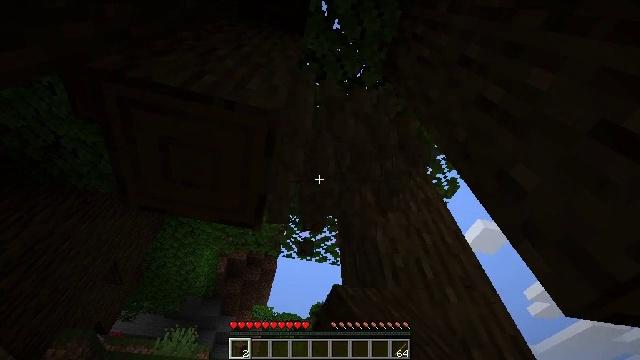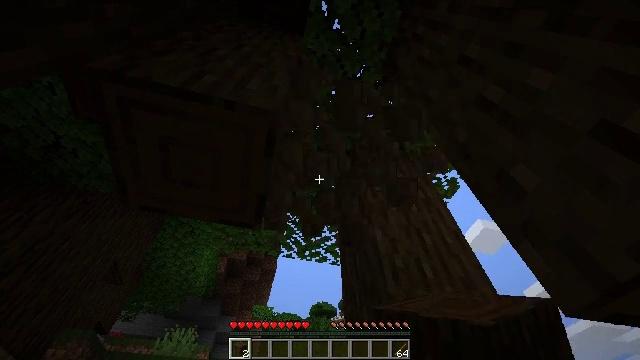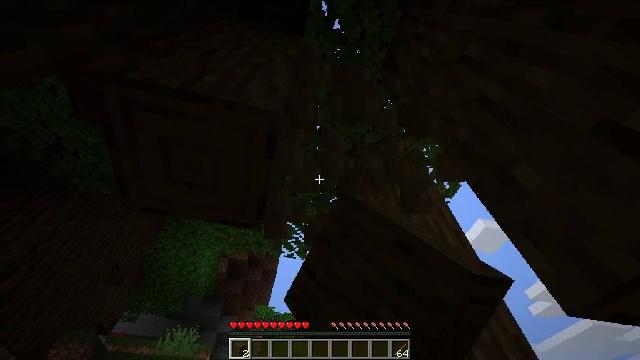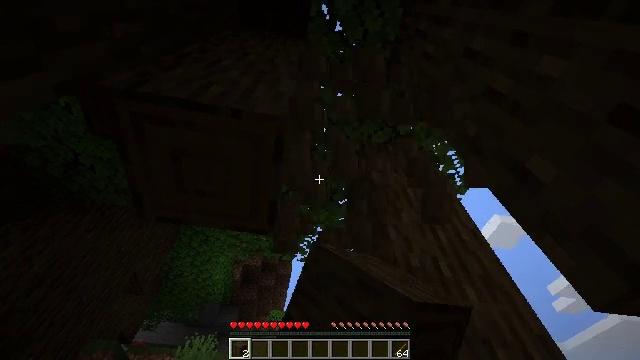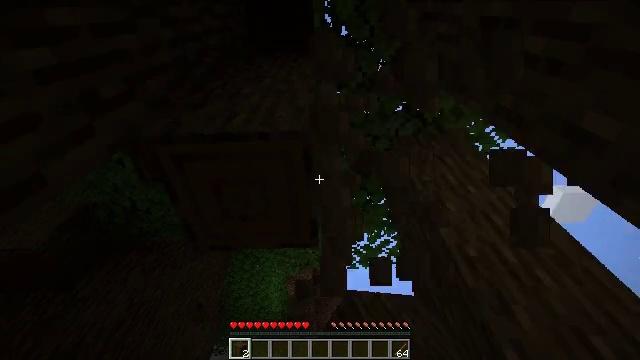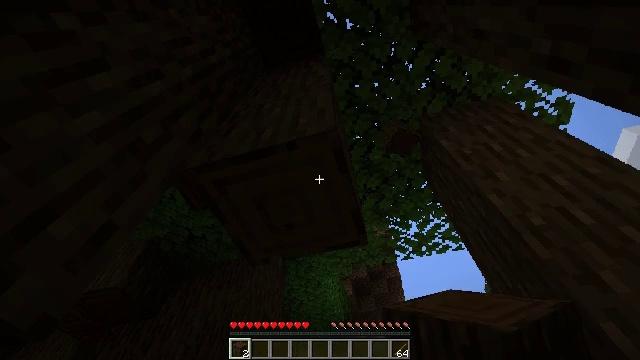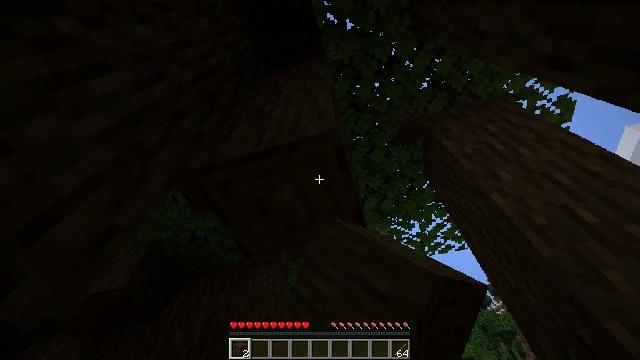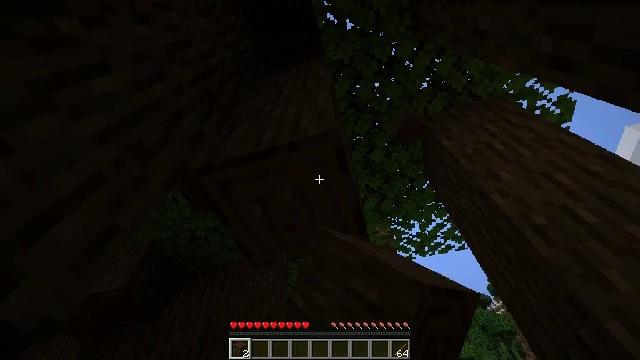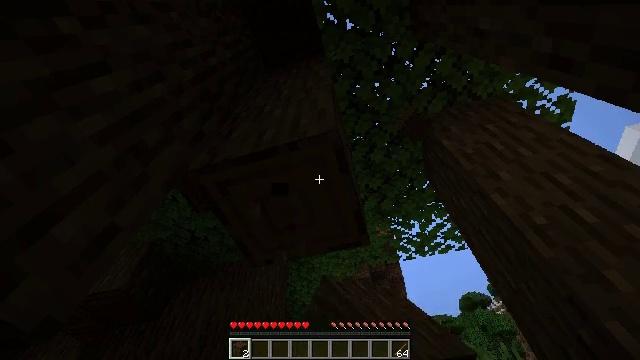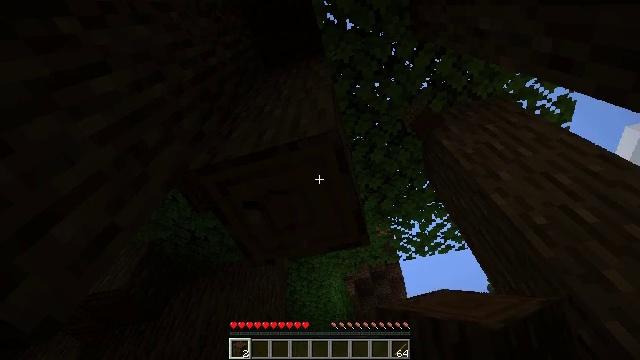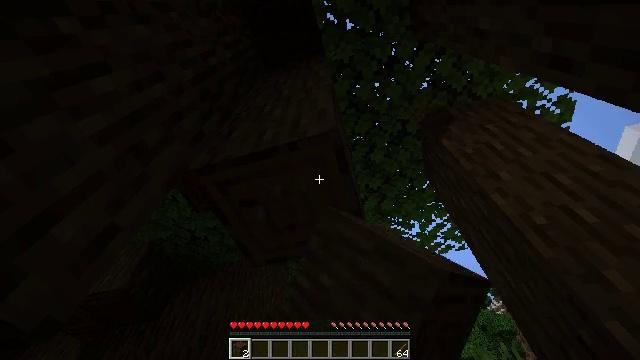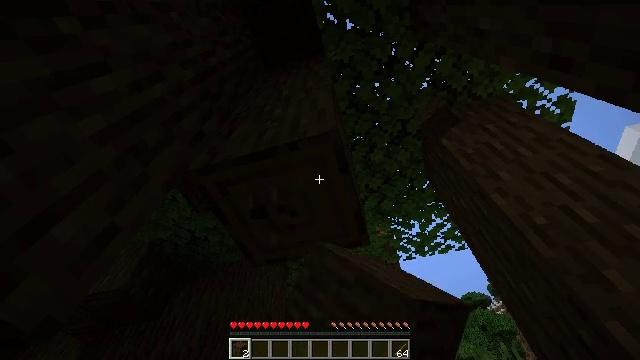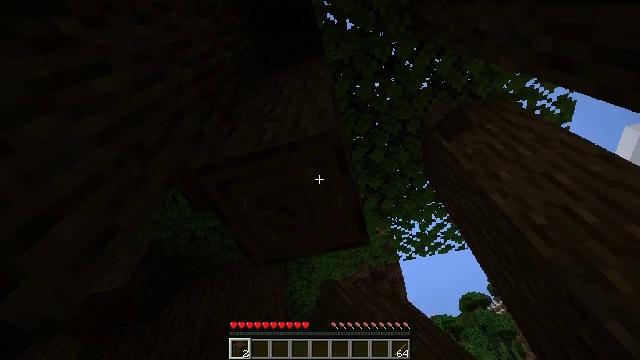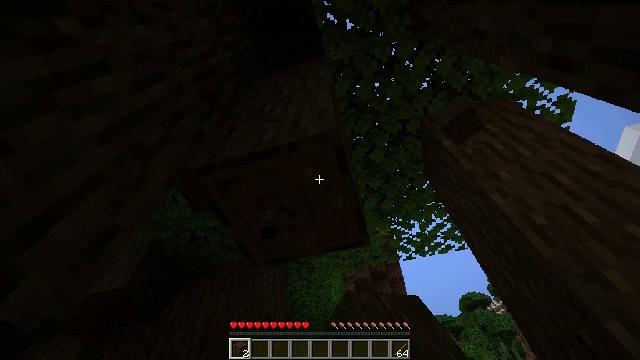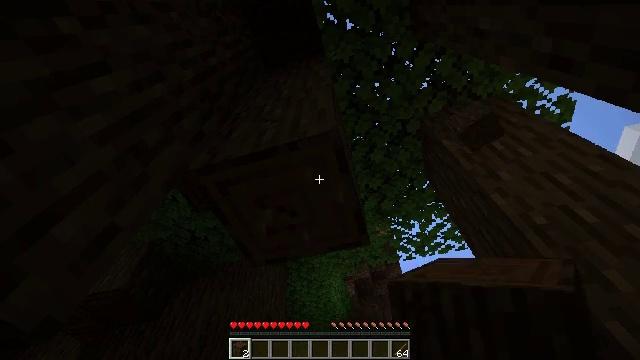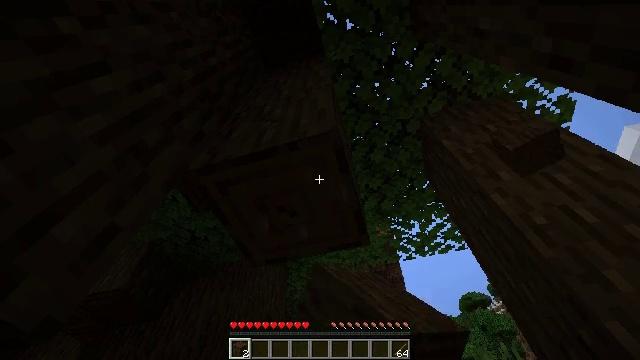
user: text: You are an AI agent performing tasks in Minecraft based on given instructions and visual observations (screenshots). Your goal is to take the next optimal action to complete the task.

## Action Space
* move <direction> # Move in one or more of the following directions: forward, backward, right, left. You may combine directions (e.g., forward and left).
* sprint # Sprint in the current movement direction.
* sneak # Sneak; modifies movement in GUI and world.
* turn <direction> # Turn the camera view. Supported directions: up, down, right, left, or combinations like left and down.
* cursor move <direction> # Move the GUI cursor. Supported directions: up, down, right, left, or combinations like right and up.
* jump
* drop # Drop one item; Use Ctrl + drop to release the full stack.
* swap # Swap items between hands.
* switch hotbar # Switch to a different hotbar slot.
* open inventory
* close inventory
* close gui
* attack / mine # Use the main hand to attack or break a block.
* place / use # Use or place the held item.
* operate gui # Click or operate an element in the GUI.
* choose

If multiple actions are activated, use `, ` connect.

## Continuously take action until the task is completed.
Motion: motion action
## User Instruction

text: Mine the dark oak log from a tree.
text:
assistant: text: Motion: attack / mine
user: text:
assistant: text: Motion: attack / mine
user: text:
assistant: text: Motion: turn left, attack / mine
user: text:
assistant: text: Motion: turn left and up, attack / mine
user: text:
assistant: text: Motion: turn left, attack / mine
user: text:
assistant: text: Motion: attack / mine
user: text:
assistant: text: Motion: attack / mine
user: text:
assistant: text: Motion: attack / mine
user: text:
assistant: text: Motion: attack / mine
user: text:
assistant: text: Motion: attack / mine
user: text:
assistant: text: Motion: attack / mine
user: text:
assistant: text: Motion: attack / mine
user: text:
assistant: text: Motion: attack / mine
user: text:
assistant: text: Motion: attack / mine
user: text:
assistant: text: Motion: attack / mine
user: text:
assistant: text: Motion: attack / mine
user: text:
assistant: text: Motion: attack / mine
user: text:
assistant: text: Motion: attack / mine
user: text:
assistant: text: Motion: attack / mine
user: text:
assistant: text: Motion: turn left, attack / mine
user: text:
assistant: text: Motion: turn left, attack / mine
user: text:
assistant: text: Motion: attack / mine
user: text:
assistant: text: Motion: attack / mine
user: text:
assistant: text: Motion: attack / mine
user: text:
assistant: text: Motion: attack / mine
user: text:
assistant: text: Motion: attack / mine
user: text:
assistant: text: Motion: attack / mine
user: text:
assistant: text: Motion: attack / mine
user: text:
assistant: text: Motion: attack / mine
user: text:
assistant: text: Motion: attack / mine